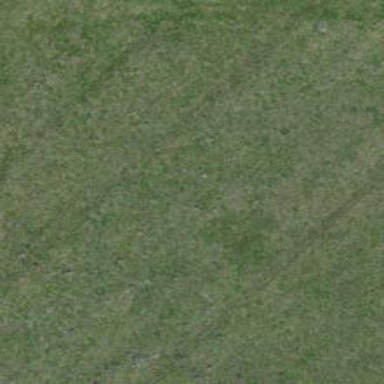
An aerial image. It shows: Grassy path.